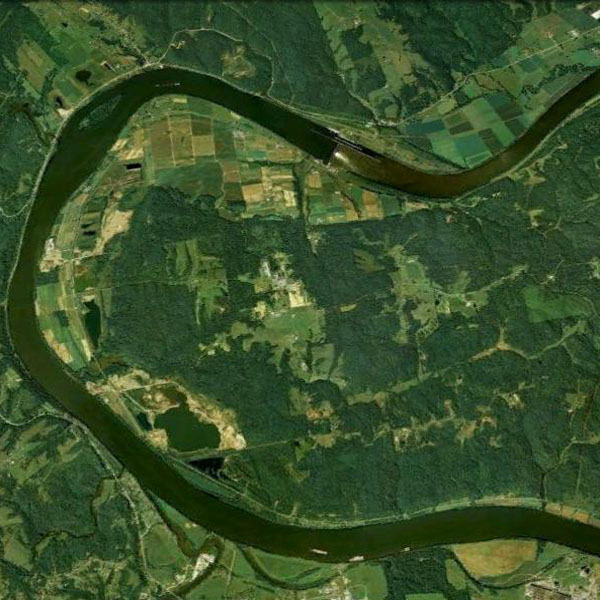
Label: River